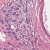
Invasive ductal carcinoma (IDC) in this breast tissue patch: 1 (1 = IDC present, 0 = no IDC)